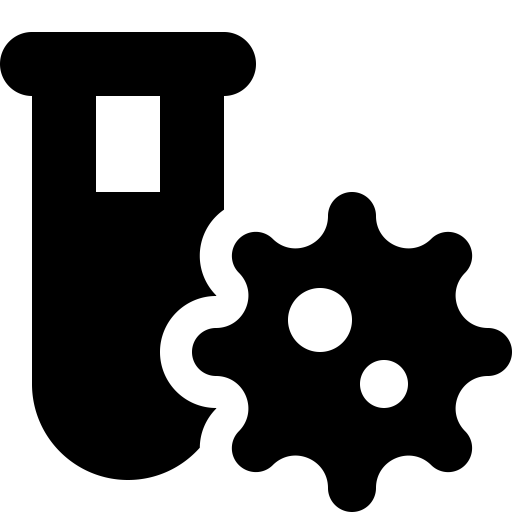
Tags: icon, FontAwesome, fa-icon, solid, vial, virus